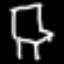
Label: chair